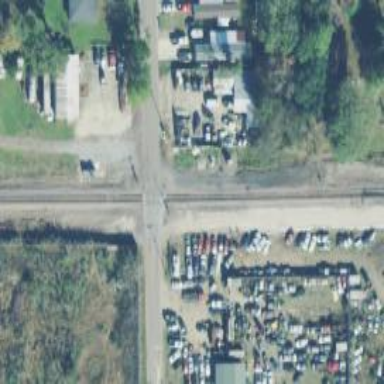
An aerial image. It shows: Railway level crossing.